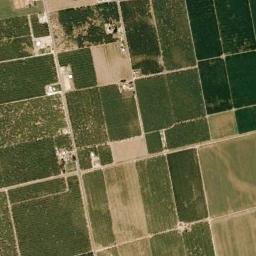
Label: rectangular_farmland